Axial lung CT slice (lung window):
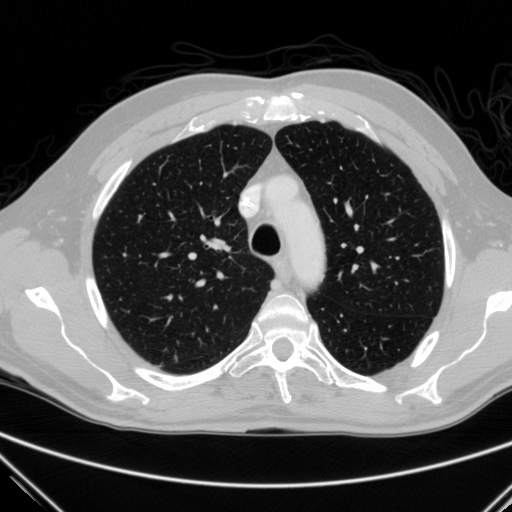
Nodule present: no